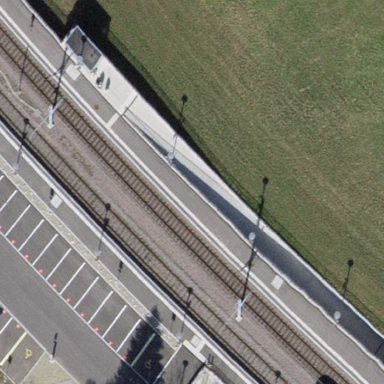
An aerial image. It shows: Platform at the railway with shelter for public transport.